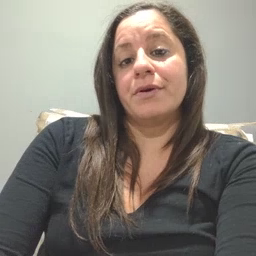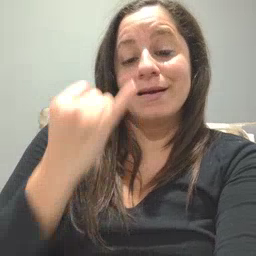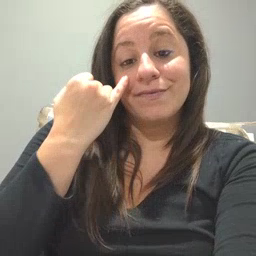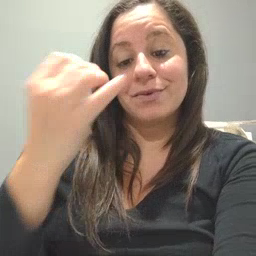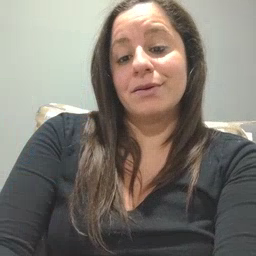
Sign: if